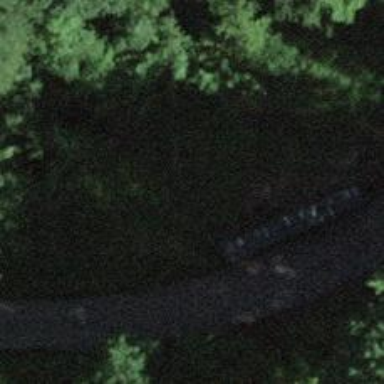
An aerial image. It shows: Culvert tunnel.